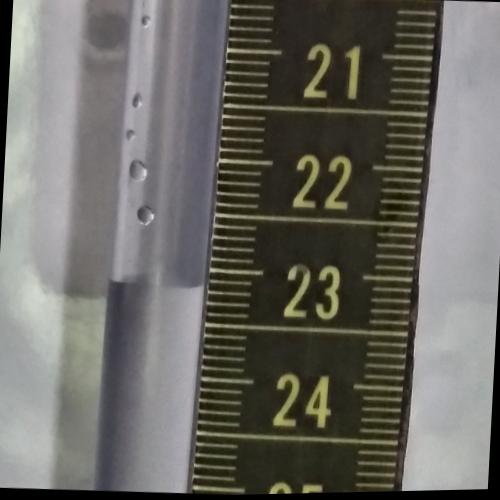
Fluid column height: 23.2 cm